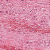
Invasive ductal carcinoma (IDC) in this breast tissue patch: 1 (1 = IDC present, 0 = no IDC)